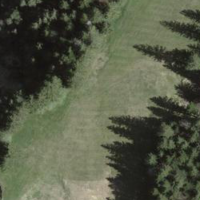
EUNIS habitat code: 25
Species observed at this site:
Cupido minimus
Boloria selene